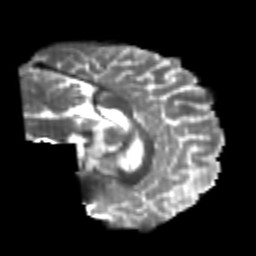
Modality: T2w
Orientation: sagittal
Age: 21
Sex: female
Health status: healthy
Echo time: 0.074 s